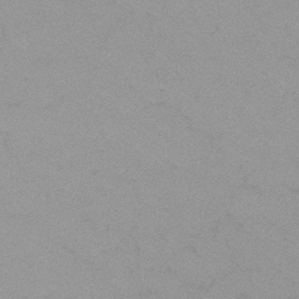
Label: frost